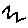
Label: zigzag